Question: I use on attached event 'Validation.Error' of the TextBox.
<URL>
I want to bind it to 'EventToCommand'.
Normally it does not work:
'''
<TextBox Height="20" Width="150" Text="{Binding MyProperty,NotifyOnValidationError=True,ValidatesOnDataErrors=True}" ><!--Validation.Error="TextBox_Error"-->
<i:Interaction.Triggers>
<i:EventTrigger EventName="Validation.Error">
<mvvm:EventToCommand Command="{Binding MyCmd}" PassEventArgsToCommand="True" ></mvvm:EventToCommand>
</i:EventTrigger>
</i:Interaction.Triggers>
</TextBox>
'''
So I found a way to do it, you can see it at the link below:
<URL>
But I get an error:
'''
RoutedEventConverter cannot convert from System.String.
'''

Can anyone help?
My command in the 'ViewModel'
'''
public MyViewModel()
{
MyCmd = new RelayCommand<RoutedEventArgs>(Valid);
}
public RelayCommand<RoutedEventArgs> MyCmd { get; set; }
private void Valid(RoutedEventArgs args)
{
//Do something
}
'''
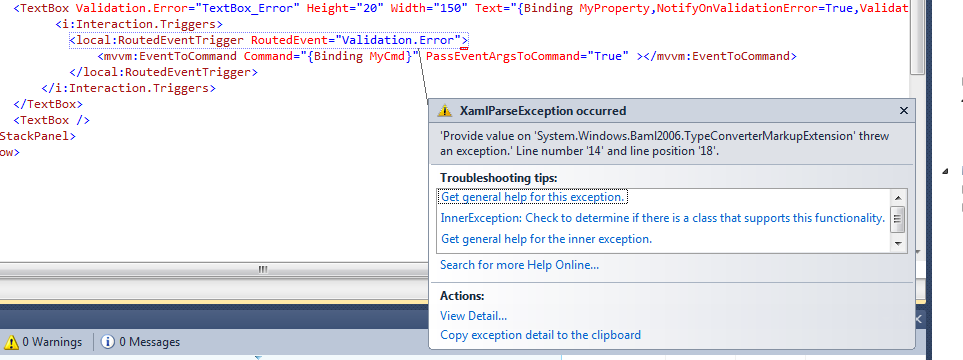
Answer: Basing it on the link you posted,
The class 'RoutedEventTrigger' expects a 'RoutedEvent' and your xaml is not able to convert the string 'Validation.Error' to the required type.
so switch
'''
<i:Interaction.Triggers>
<view_model:RoutedEventTrigger RoutedEvent="Validation.Error">
<mvvm:EventToCommand Command="{Binding MyCmd}" PassEventArgsToCommand="True" />
</view_model:RoutedEventTrigger>
</i:Interaction.Triggers>
'''
to
'''
<i:Interaction.Triggers>
<view_model:RoutedEventTrigger RoutedEvent="{x:Static Validation.ErrorEvent}">
<mvvm:EventToCommand Command="{Binding MyCmd}" PassEventArgsToCommand="True" />
</view_model:RoutedEventTrigger>
</i:Interaction.Triggers>
'''
and it should be fine